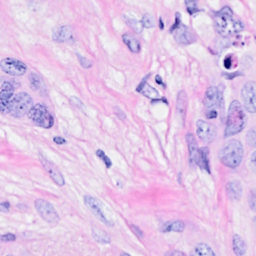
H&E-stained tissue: Breast